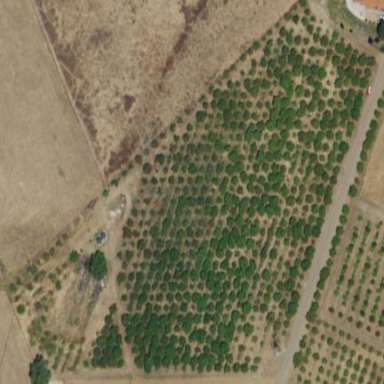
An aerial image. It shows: Orchard.